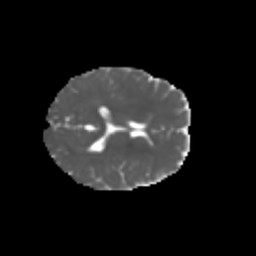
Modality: MD
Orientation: axial
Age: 6
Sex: female
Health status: healthy